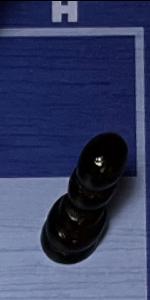
Label: Pawn_Black